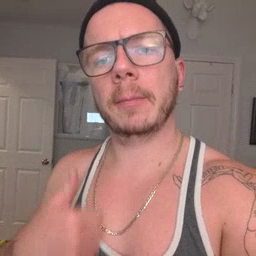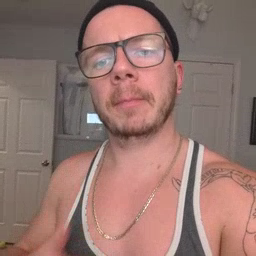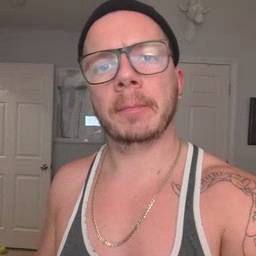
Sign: bath